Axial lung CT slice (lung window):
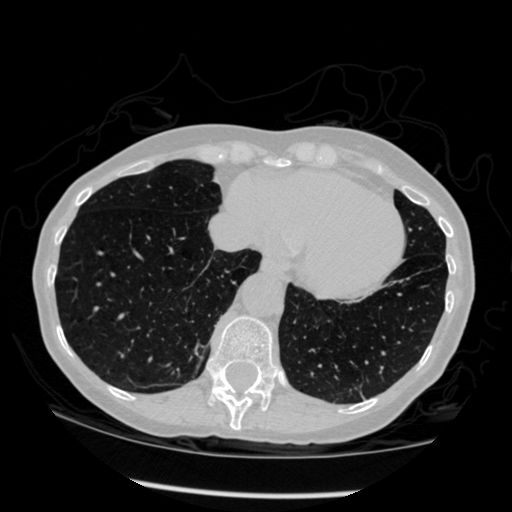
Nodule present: no